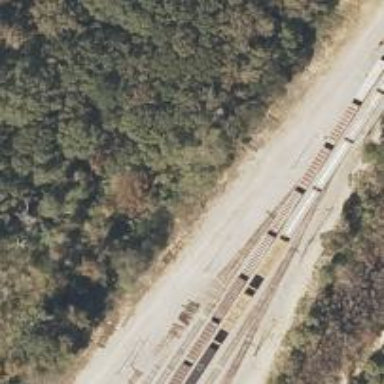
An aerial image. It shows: Railway yard used for servicing trains.